Question: Question about iOS6 peripheral bluetooth connection.
in info.plist if I add UIBackgroundModes bluetooth-peripheral, at app launch it asks permission for first time.

"appname" would like to make data available to nearby bluetooth devices even when you're not using the app
if I deny (don't allow) the request, setting - privacy - Bluetooth Sharing - "Appname" turned to "OFF";
I set to listen CBPeripheralManagerDelegate to see if I can, but it always return "ON" even I deny the request. (that's also make sense because it is "on" before it goes to background)
'''
- (void)peripheralManagerDidUpdateState:(CBPeripheralManager *)peripheral{
NSLog(@"%s",__func__);
NSLog(@"%@",[peripheral description]);
NSString *state = nil;
switch (peripheral.state) {
case CBPeripheralManagerStateResetting:
state = @"resetting"; break;
case CBPeripheralManagerStateUnsupported:
state = @"unsupported"; break;
case CBPeripheralManagerStateUnauthorized:
state = @"unauthorized"; break;
case CBPeripheralManagerStatePoweredOff:
state = @"off"; break;
case CBPeripheralManagerStatePoweredOn:
state = @"on"; break;
default:
state = @"unknown"; break;
}
NSLog(@"peripheralManagerDidUpdateState:%@ to %@ (%d)", peripheral, state, peripheral.state);
}
'''
I see the CBPeripheralManagerStateUnauthorized looks like it shows denied status but I can't get this status even I denied request.
Question is:
"Is there any way I can find out user denied background access request?"
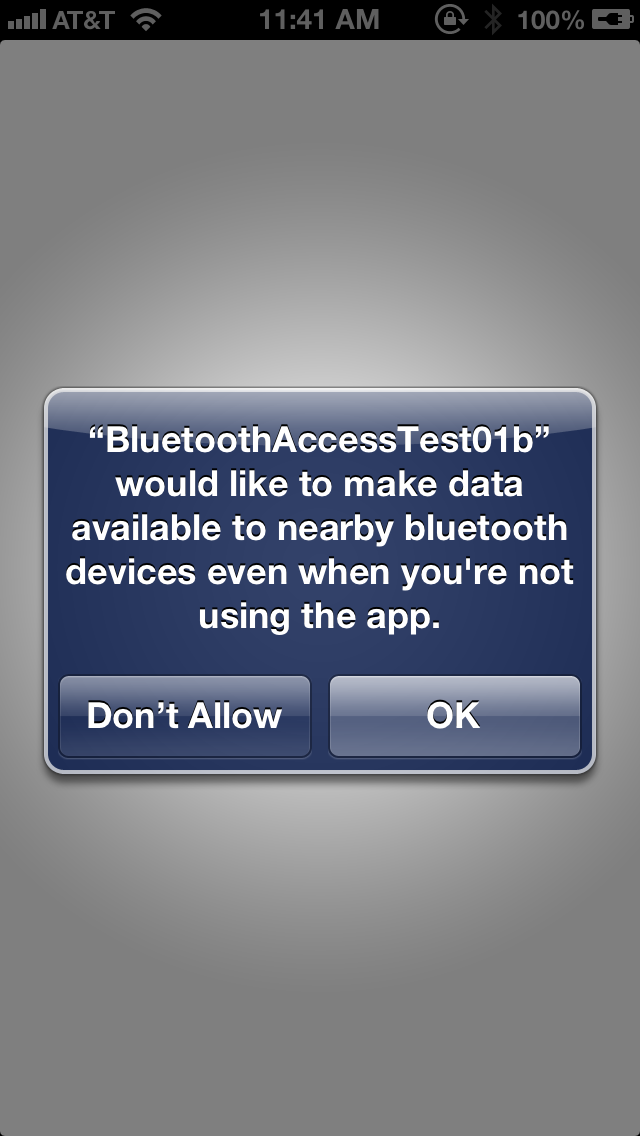
Answer: 'CBPeripheralManager' has an 'authorizationStatus' property which reports this information back. (<URL>.
'+ (CBPeripheralAuthorizationStatus)authorizationStatus'
"Returns the app's authorization status for sharing data while in the background state. A value indicating whether the app is authorized to share data using Bluetooth services while in the background. For a list of the possible values, see "Peripheral Manager Authorization Status.""